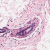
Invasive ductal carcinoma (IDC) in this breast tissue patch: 0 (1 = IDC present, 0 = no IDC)